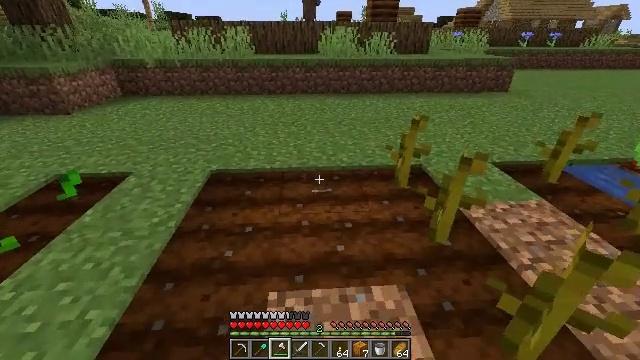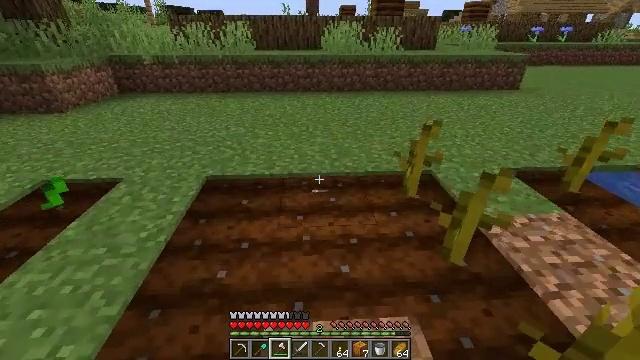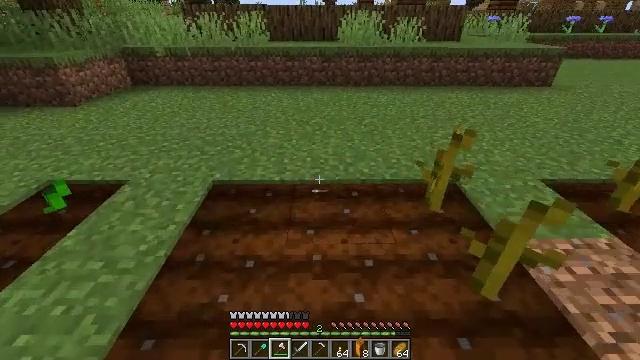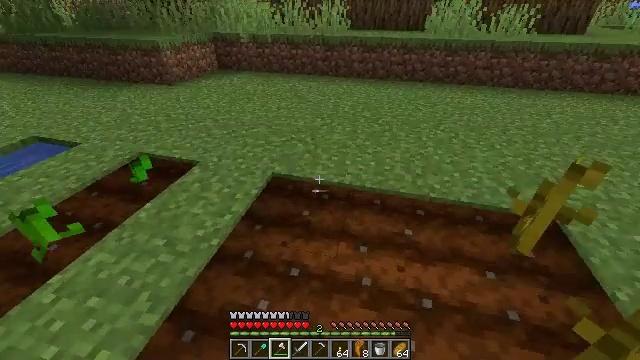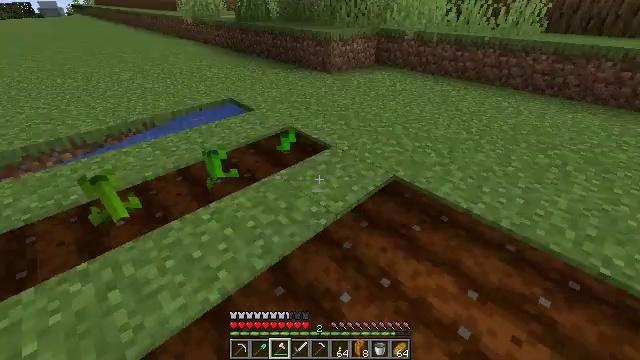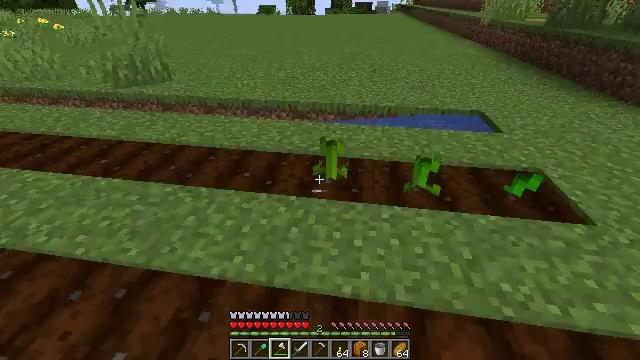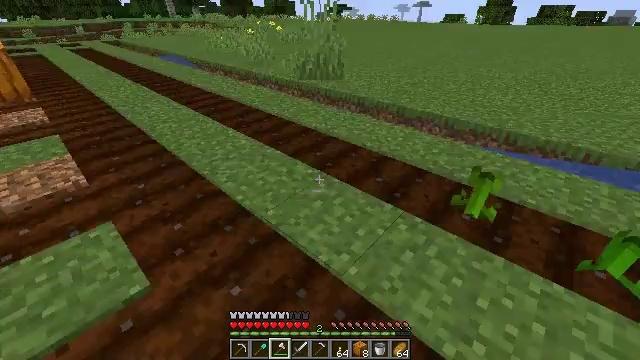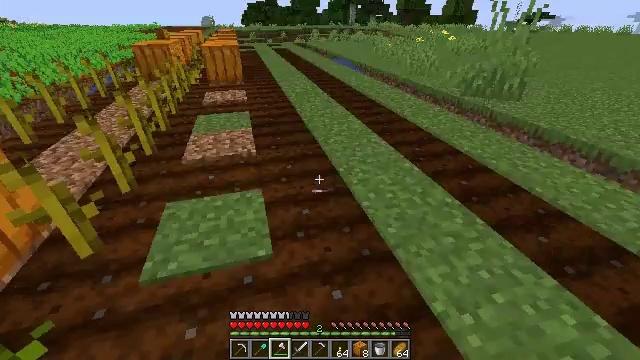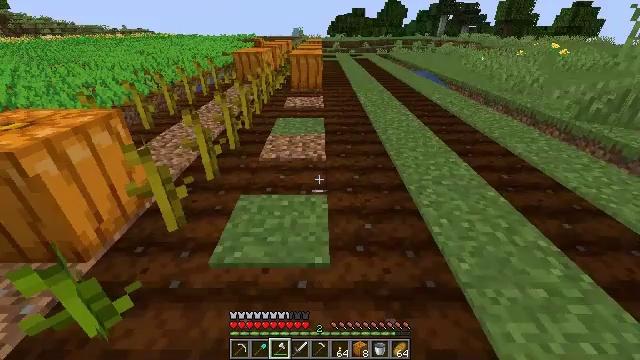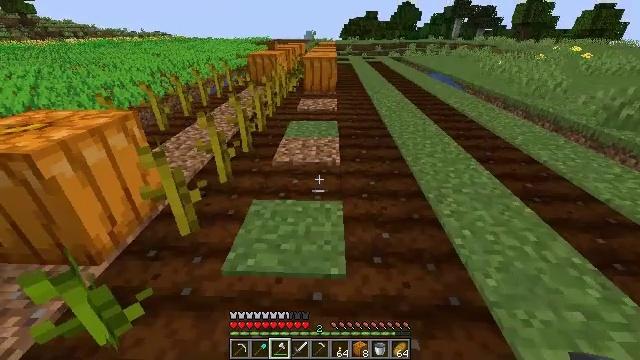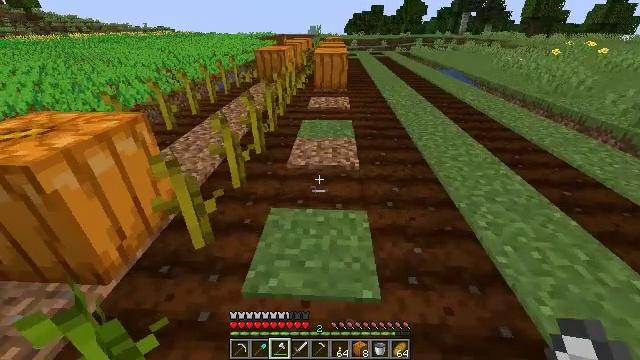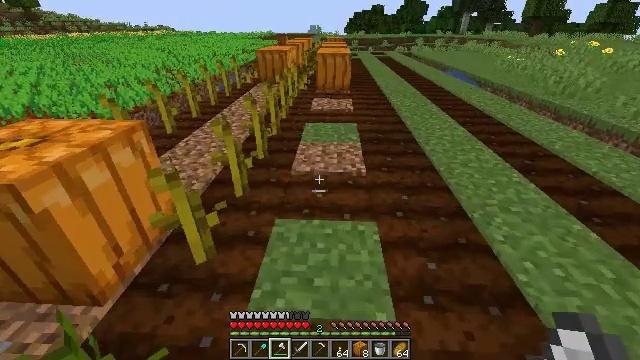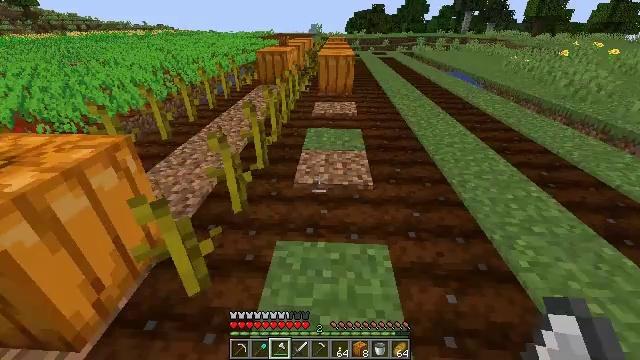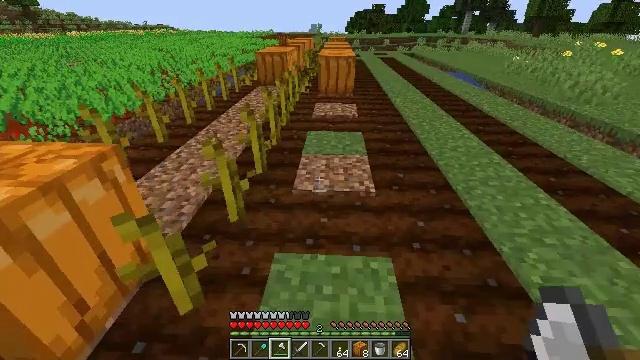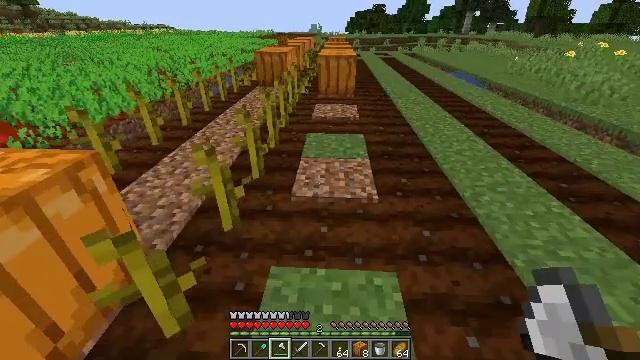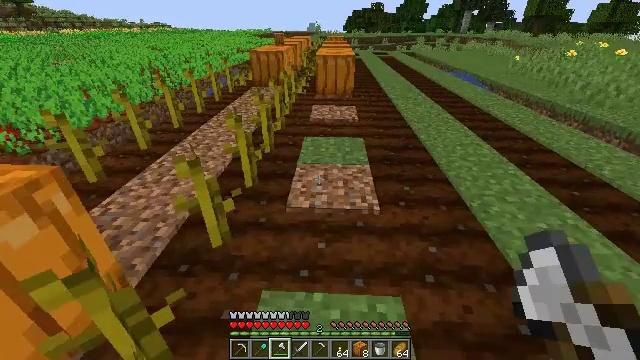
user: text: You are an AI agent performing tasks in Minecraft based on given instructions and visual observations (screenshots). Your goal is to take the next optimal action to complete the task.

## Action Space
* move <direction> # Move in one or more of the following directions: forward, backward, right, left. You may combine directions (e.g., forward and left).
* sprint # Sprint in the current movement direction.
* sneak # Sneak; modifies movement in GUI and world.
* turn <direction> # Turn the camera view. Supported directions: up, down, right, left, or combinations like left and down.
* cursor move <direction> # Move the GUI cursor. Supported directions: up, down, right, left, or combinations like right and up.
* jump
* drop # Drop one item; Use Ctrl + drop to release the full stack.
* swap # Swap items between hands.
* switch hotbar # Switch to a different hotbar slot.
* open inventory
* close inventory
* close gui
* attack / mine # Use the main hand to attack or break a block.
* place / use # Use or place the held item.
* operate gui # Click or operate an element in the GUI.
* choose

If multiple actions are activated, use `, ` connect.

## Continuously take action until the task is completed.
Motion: motion action
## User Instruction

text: Collect the pumpkin by holding left button.
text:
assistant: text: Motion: move forward
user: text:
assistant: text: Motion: move forward, turn left and down
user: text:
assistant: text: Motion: move forward, turn left and down
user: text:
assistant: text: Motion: move forward, turn left
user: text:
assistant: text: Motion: move forward and move left, turn left
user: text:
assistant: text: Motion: move forward and move left, turn left and up
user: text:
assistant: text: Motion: move forward and move left, turn left and up
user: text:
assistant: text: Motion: move forward and move left, turn left and up
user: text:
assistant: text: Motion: move forward and move left, turn left
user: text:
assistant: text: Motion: move forward and move left
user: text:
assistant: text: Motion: move forward
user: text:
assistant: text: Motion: move forward
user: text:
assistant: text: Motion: move forward
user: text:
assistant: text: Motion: move forward
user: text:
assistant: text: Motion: move forward
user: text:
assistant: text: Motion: move forward
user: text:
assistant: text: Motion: move forward
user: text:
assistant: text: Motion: move forward
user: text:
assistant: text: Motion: move forward
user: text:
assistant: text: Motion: move forward
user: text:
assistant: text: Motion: move forward
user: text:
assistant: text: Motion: move forward
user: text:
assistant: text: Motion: move forward
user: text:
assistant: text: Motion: move forward
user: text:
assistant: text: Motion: move forward
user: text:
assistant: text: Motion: move forward
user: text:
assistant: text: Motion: move forward
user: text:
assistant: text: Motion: move forward
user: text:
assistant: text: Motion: move forward
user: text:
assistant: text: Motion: move forward